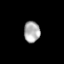
Tissue: skin
Cell type: Epithelial cells
Senescence score: 0.2697
Nuclear area (px): 332
Mean DAPI intensity: 172.648